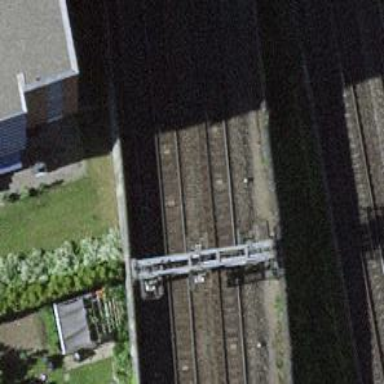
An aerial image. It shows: Railway signal.